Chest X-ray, PA view. Patient: 54 years old, sex F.
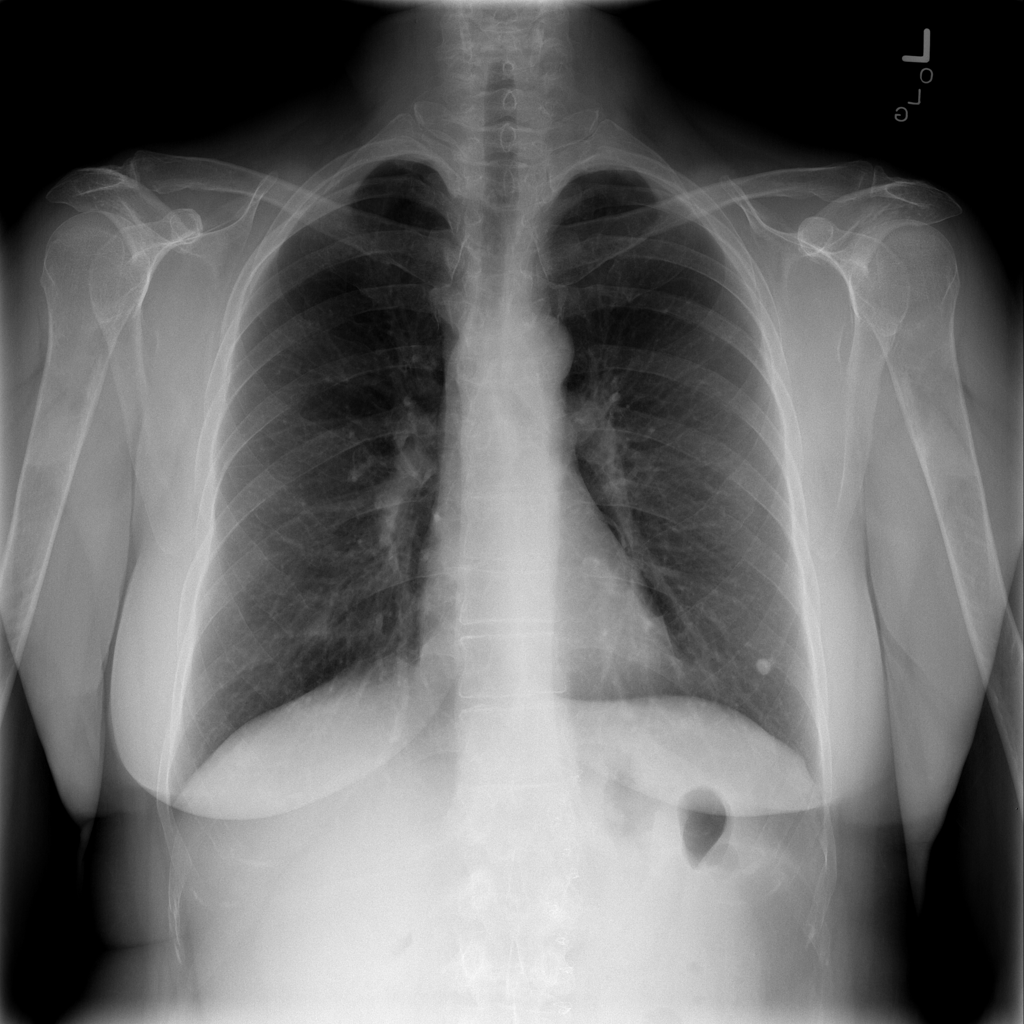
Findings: No Finding